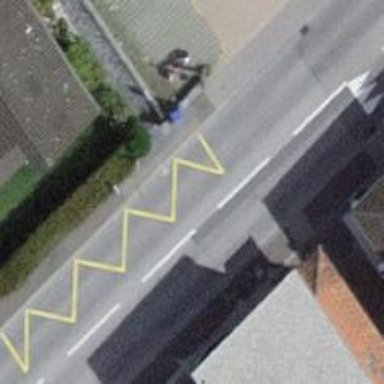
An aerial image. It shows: Bus stop along the road.